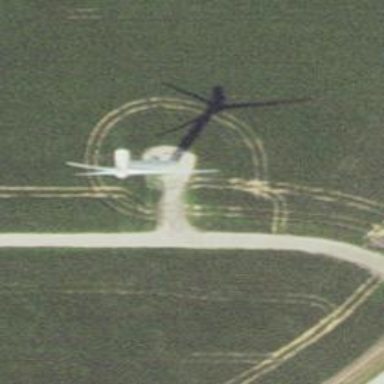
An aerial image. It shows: Wind generator powered by horizontal axis wind turbine.